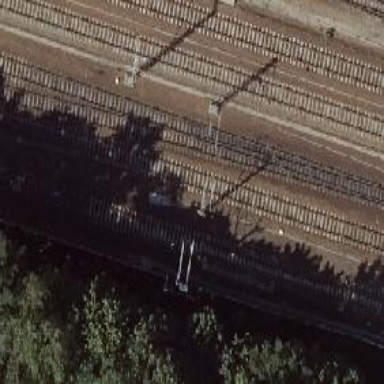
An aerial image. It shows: Milestone along the railway with catenary mast.